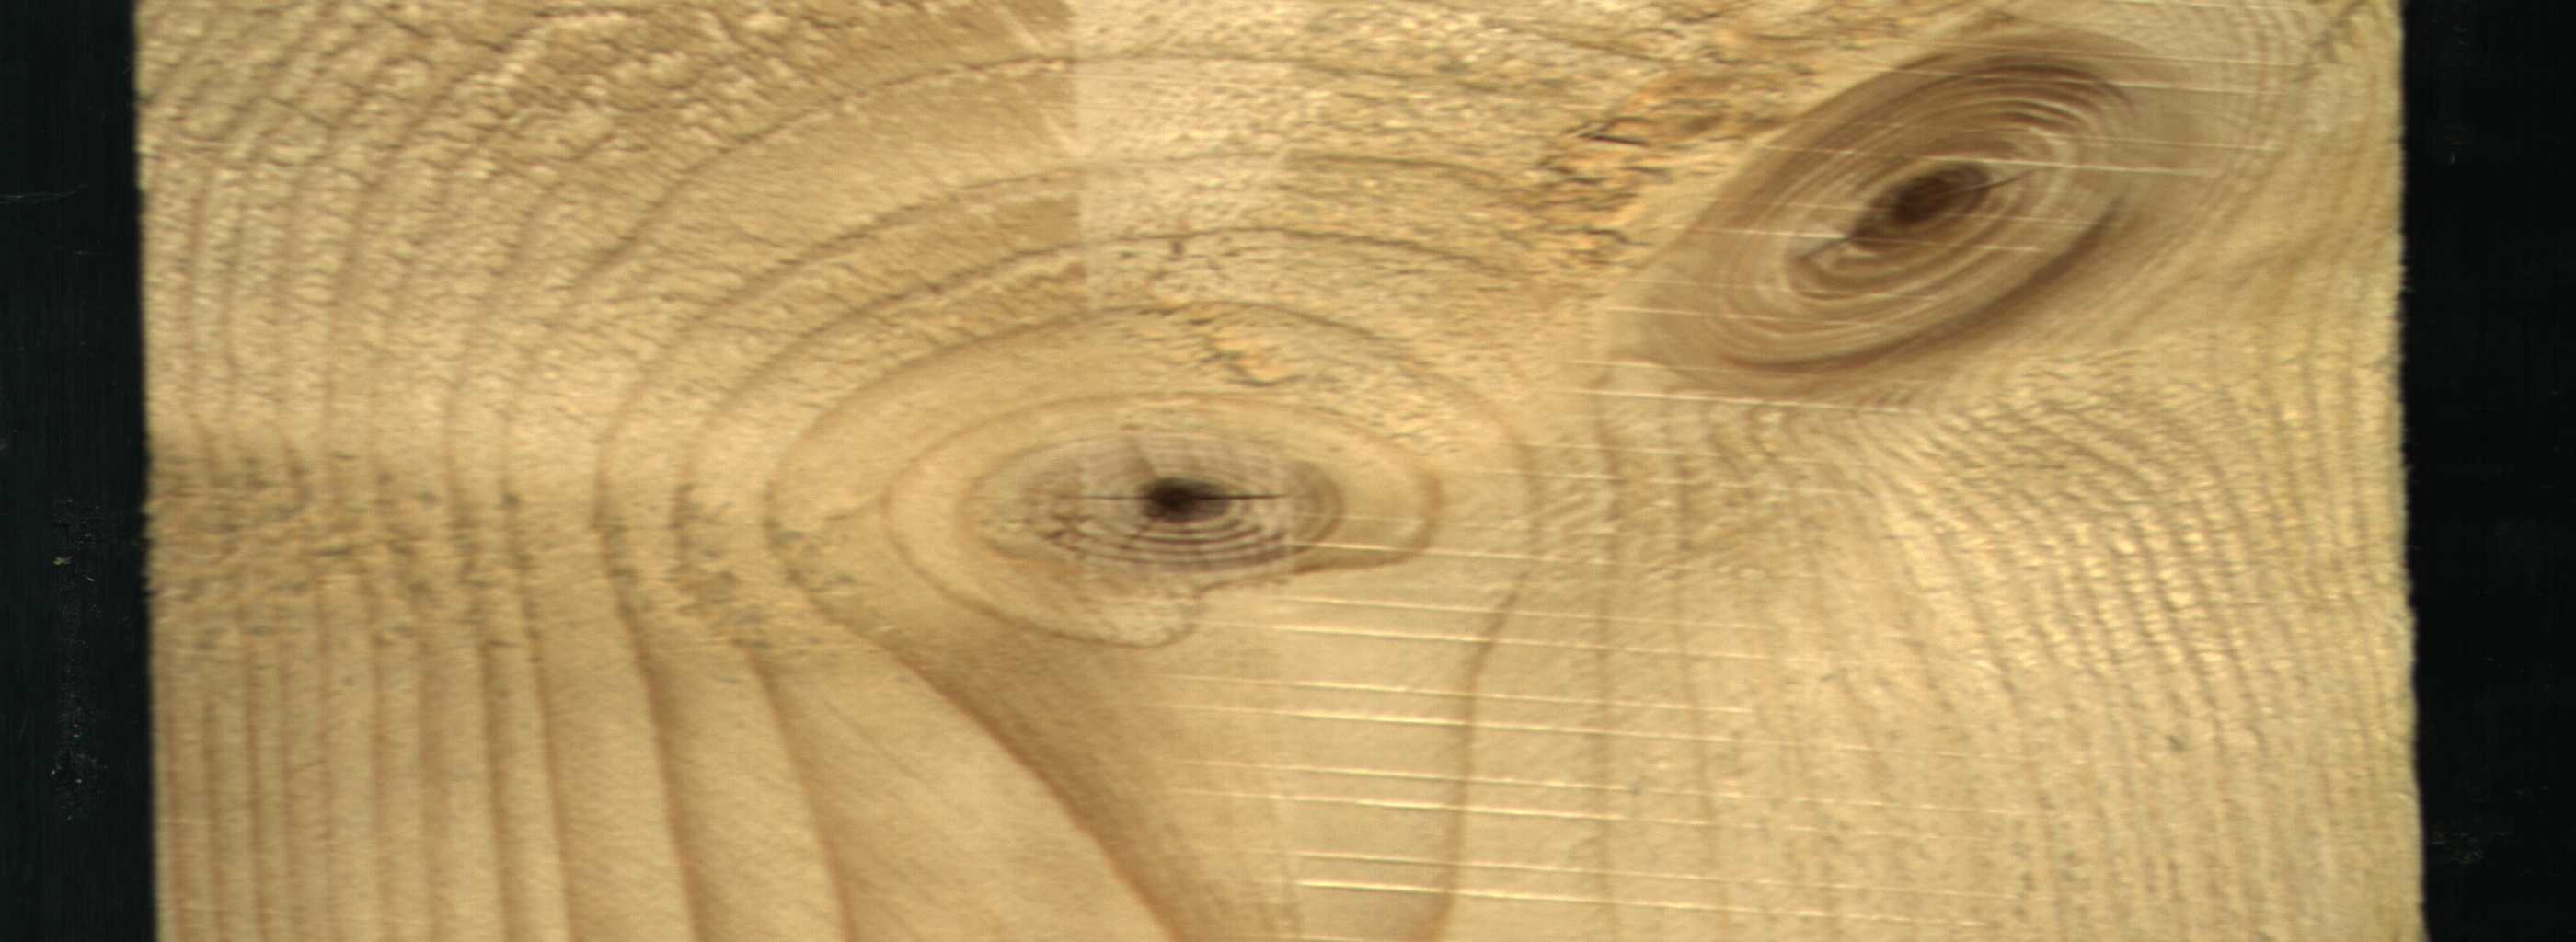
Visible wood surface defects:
knot_with_crack
Live_Knot